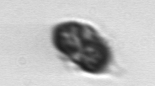
Label: Mesodinium